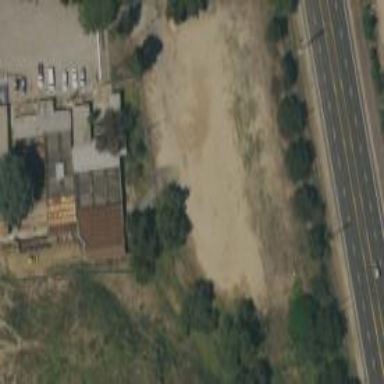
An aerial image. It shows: Unpaved parking area.